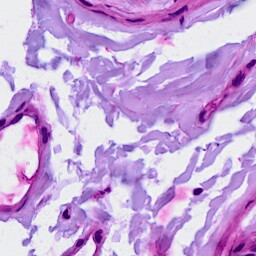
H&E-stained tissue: Breast